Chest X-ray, PA view. Patient: 32 years old, sex M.
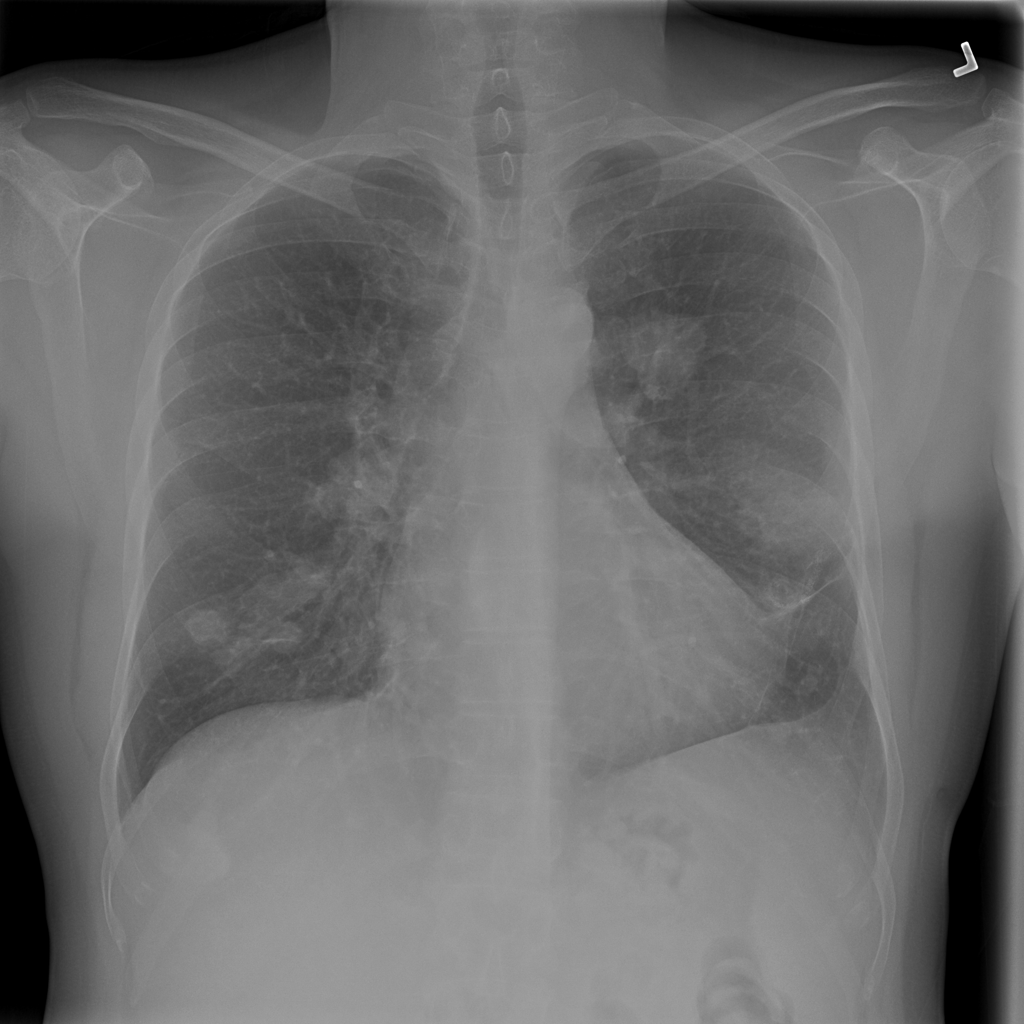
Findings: Cardiomegaly, Mass